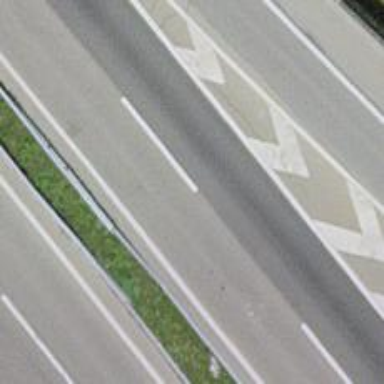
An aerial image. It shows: Asphalt motorway.